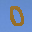
Label: 0